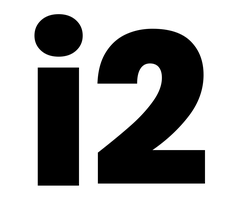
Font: Poppins-ExtraBold